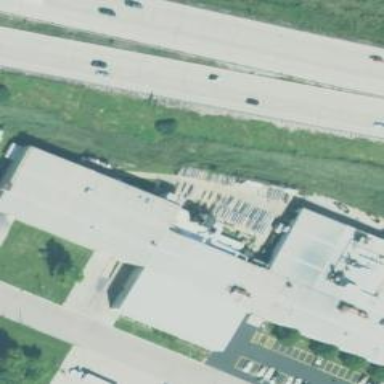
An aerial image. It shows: Industrial building.